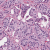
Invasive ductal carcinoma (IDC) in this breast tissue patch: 1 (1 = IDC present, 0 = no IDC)